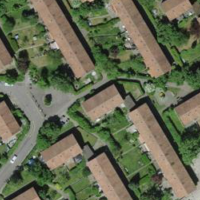
EUNIS habitat code: 54
Species observed at this site:
Carpinus betulus